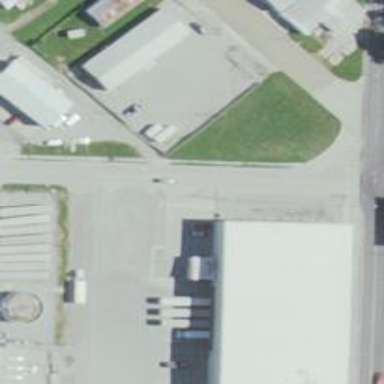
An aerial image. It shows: Alley classified as service road.